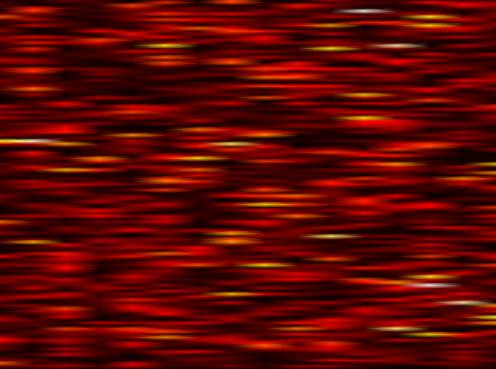
Label: FBMC